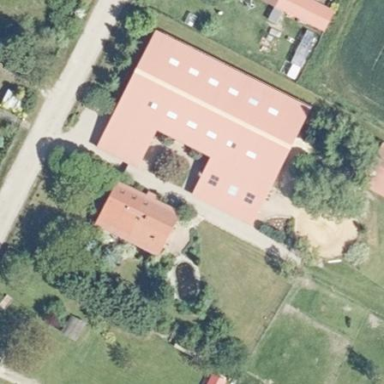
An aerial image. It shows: Farmyard area.